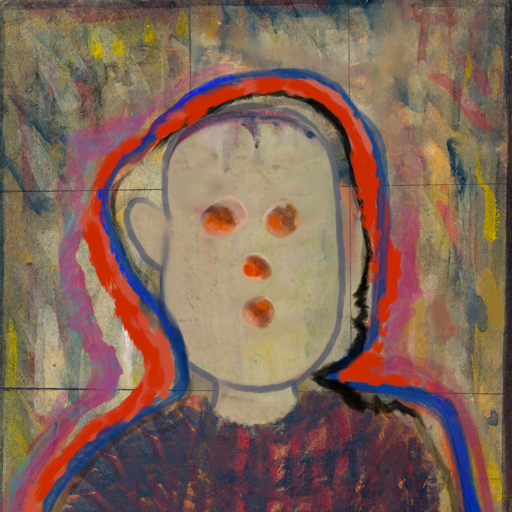
Background: GypsyMother, Head And Neck Front: Hill_Girl, Face Front: Rupkatha, Bust: In_The_Sun, Hair Front: Experience, Head Accessory: Blank, Second Necklace: Blank, Necklace: Blank, Baby: Blank